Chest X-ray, PA view. Patient: 53 years old, sex M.
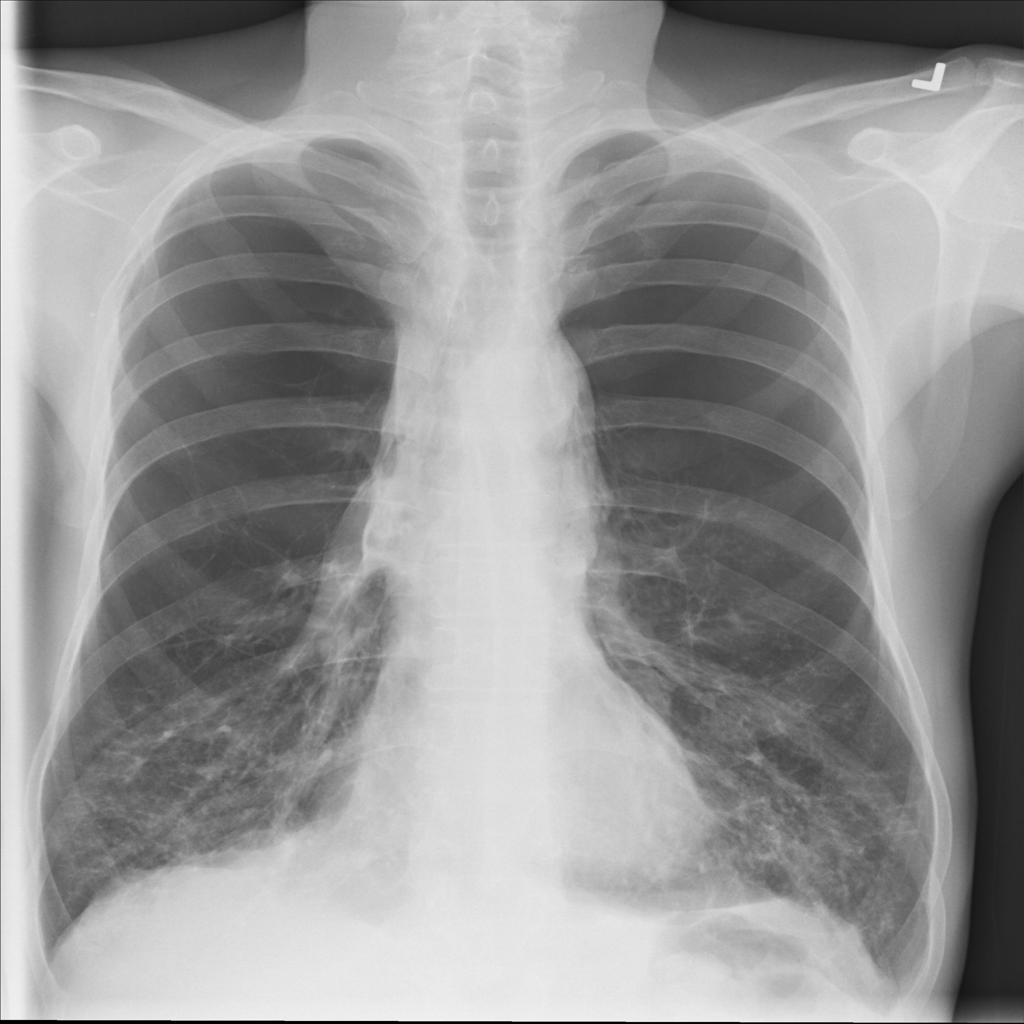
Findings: No Finding